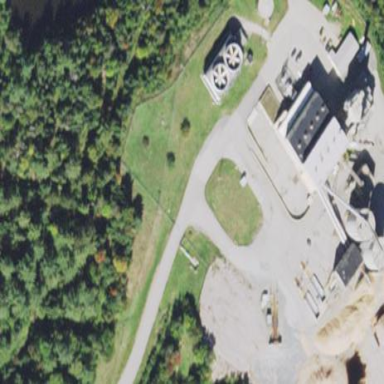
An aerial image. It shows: Generator powered by steam turbine.